Field crop: maize
Growth stage: 2
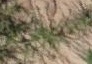
Species: salsola